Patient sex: M
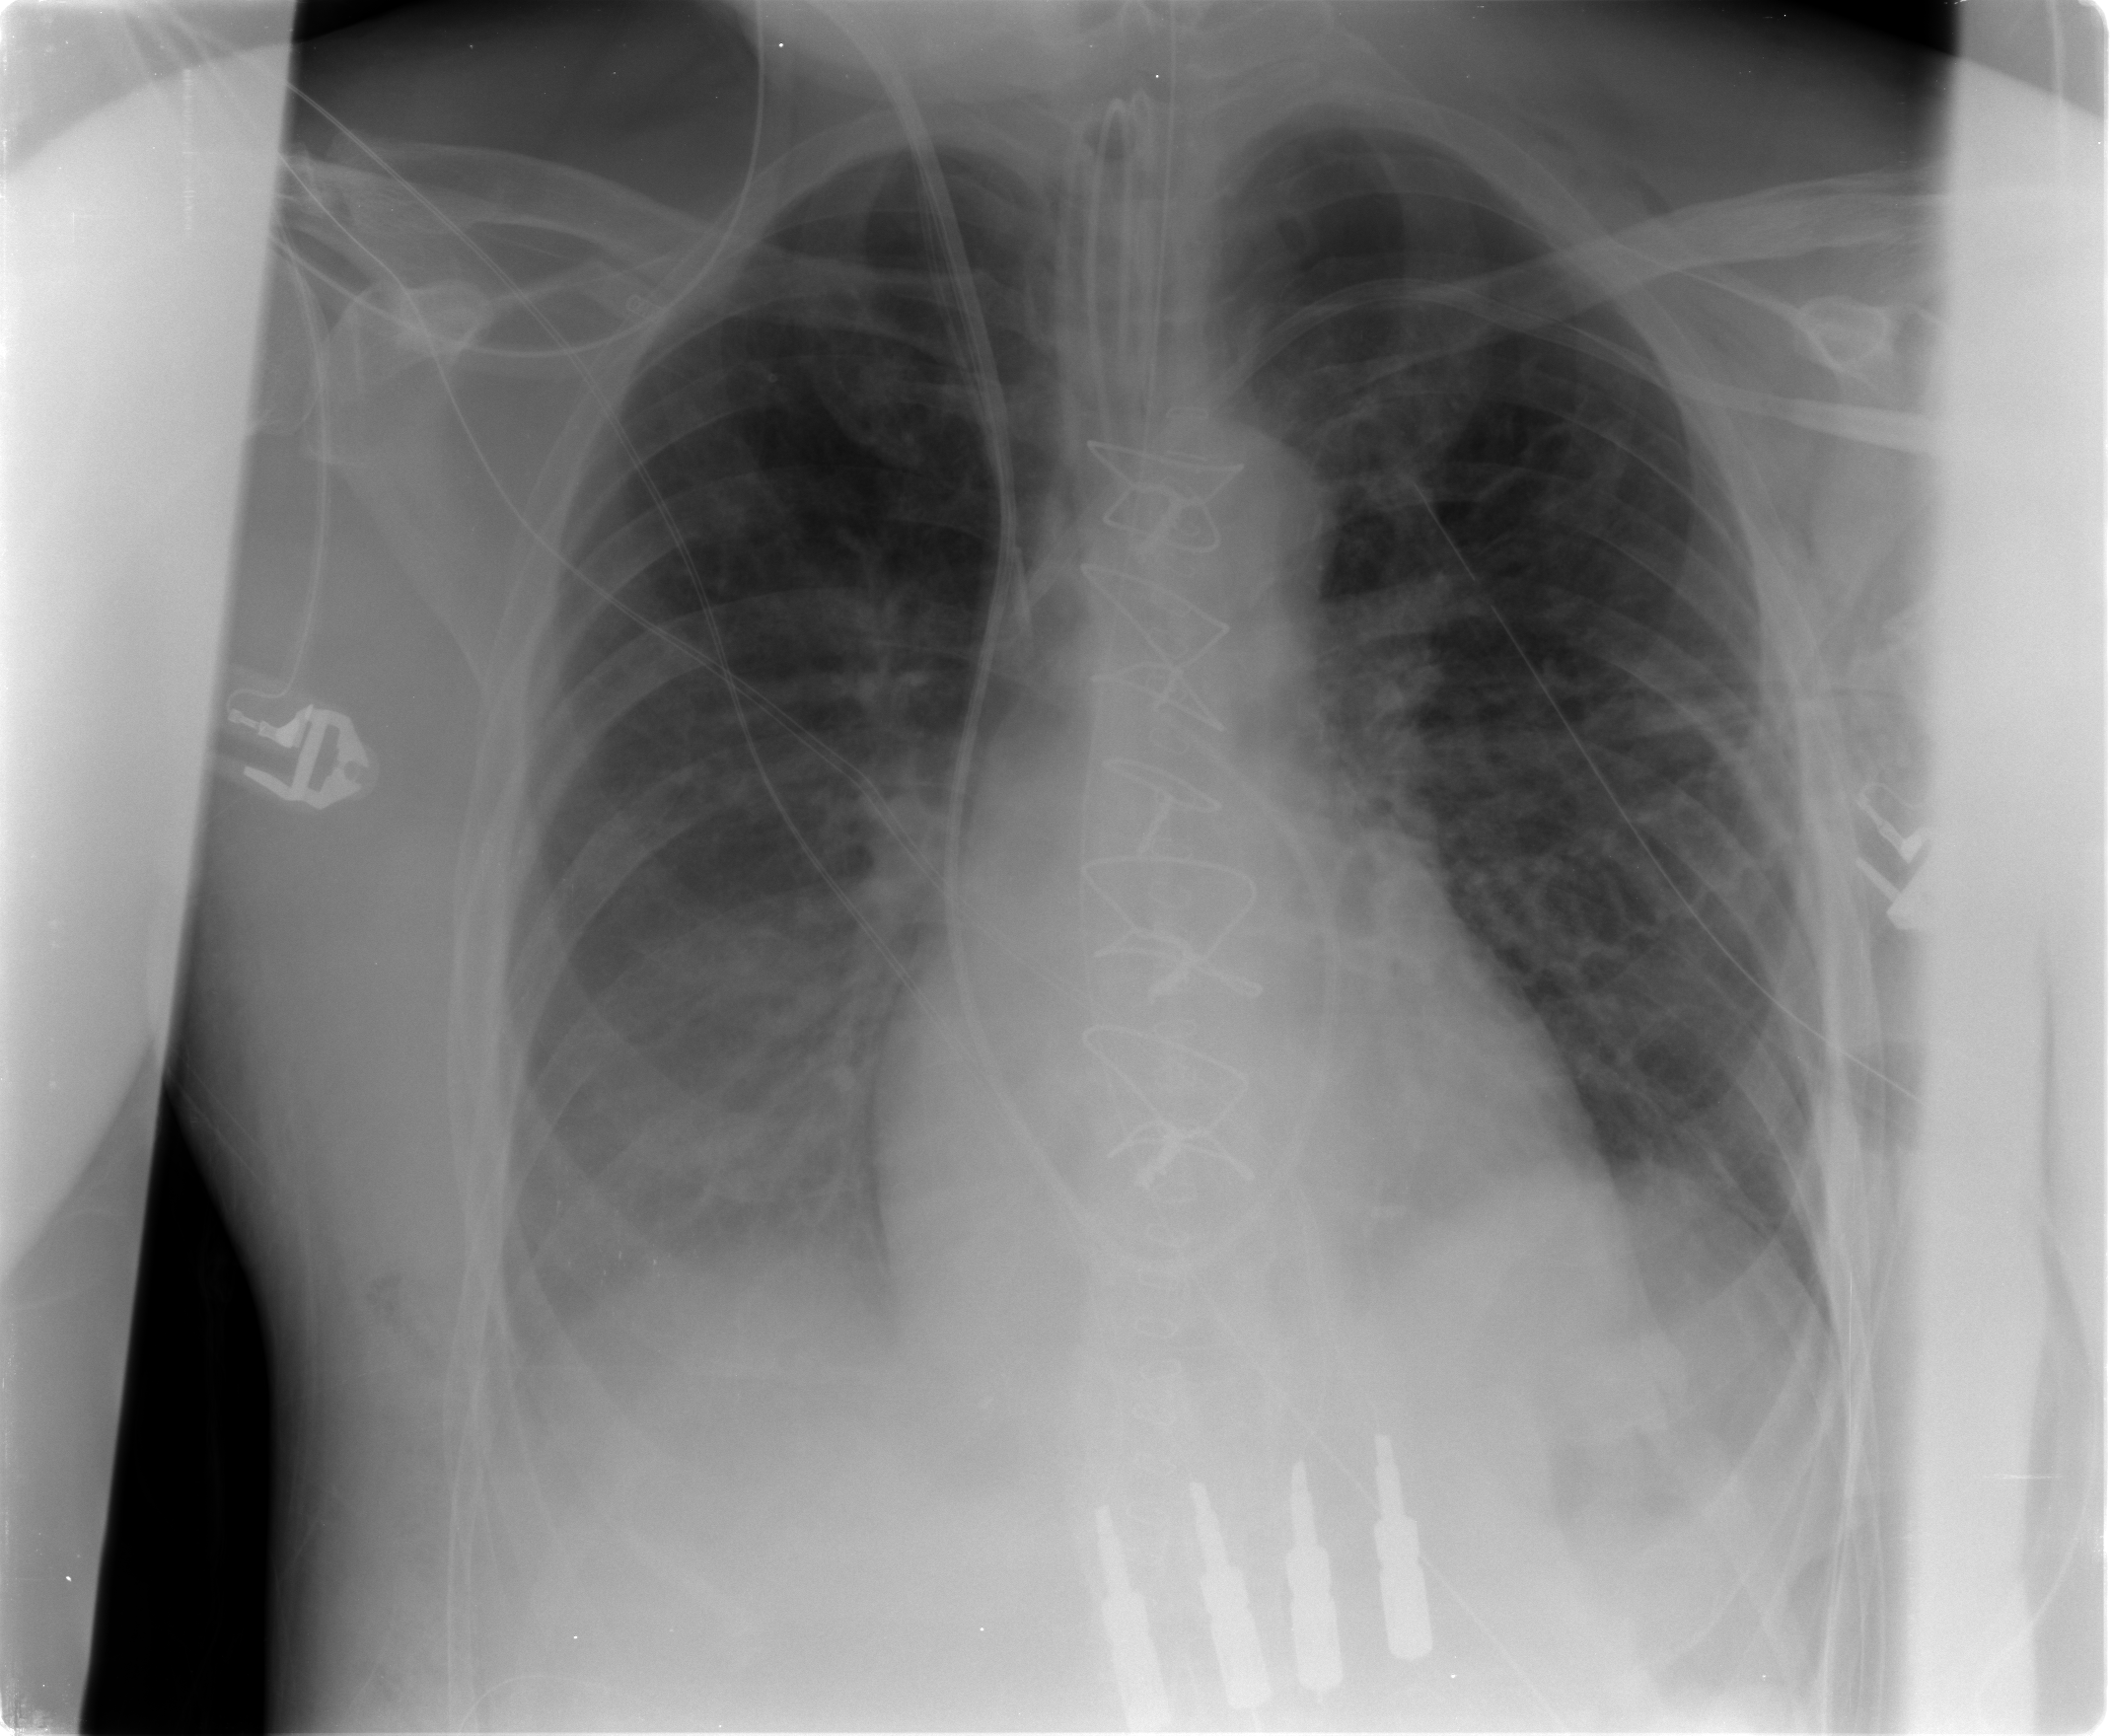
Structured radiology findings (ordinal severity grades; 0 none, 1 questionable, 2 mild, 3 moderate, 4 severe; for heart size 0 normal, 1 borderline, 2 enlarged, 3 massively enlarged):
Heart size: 0
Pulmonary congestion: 2
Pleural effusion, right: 2
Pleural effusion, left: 0
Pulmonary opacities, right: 0
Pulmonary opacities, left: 0
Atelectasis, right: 2
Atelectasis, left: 1